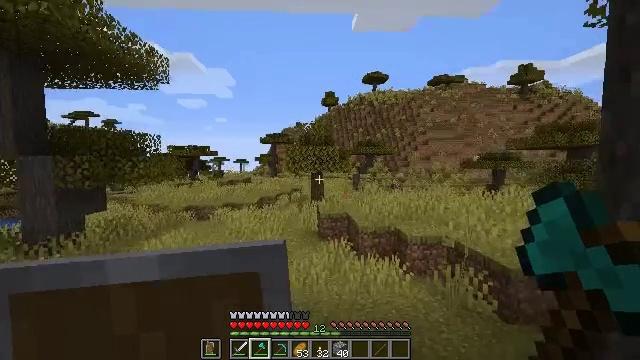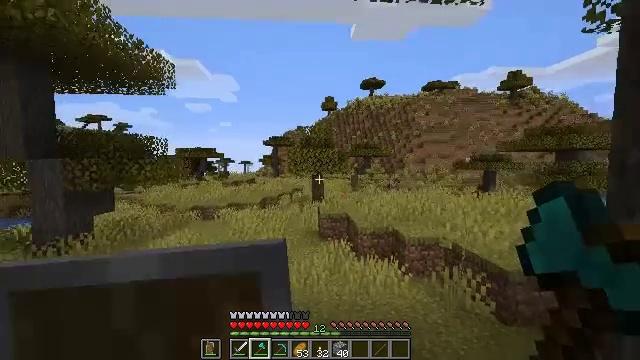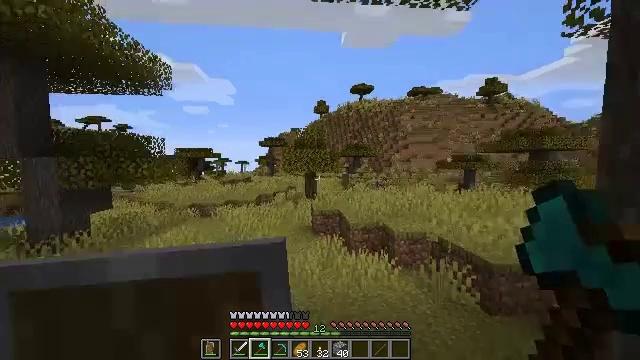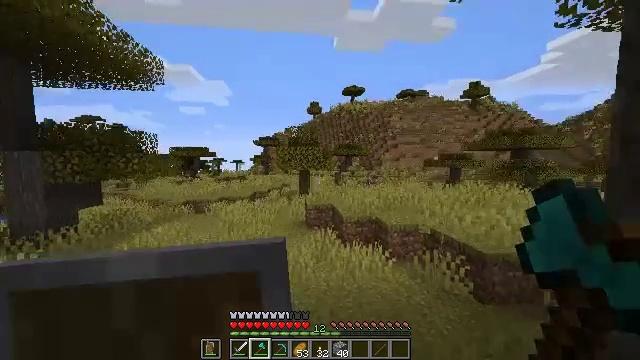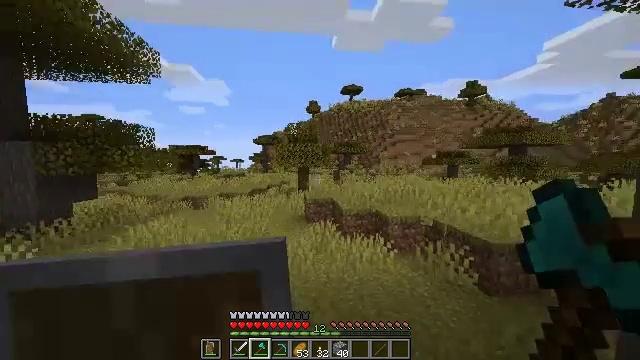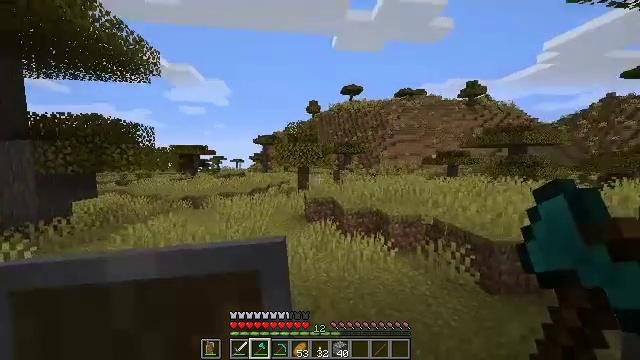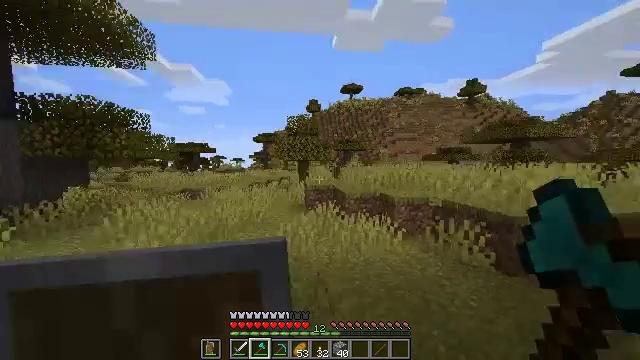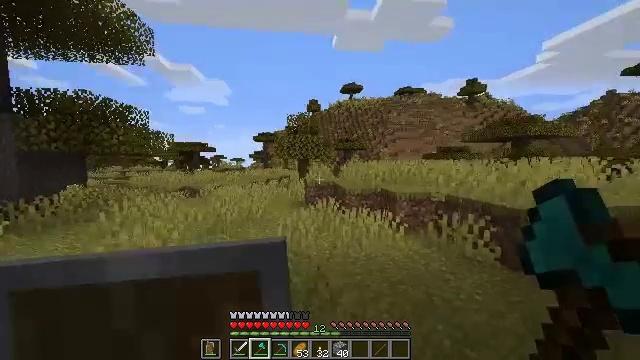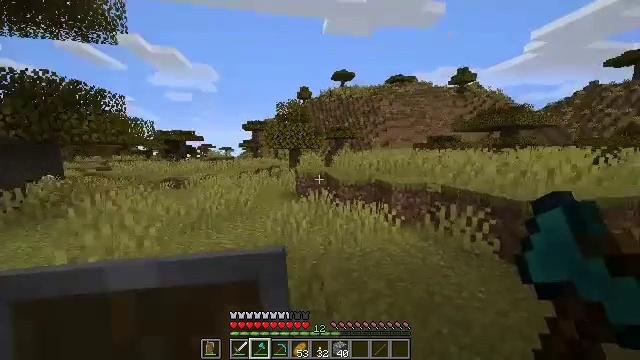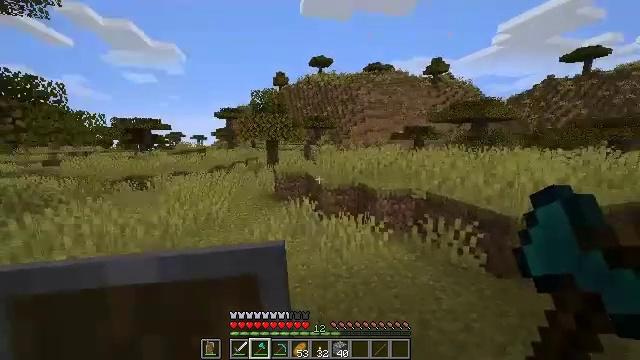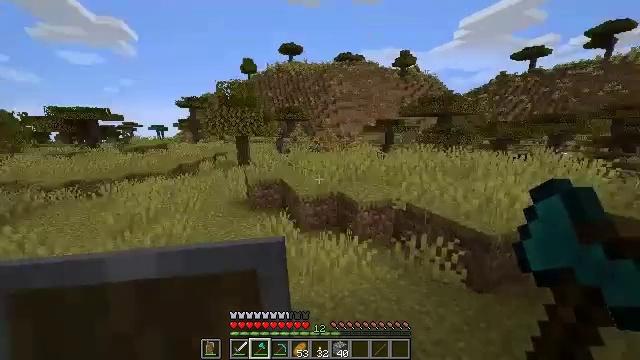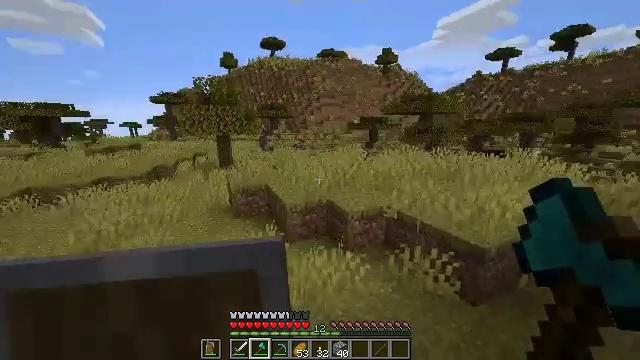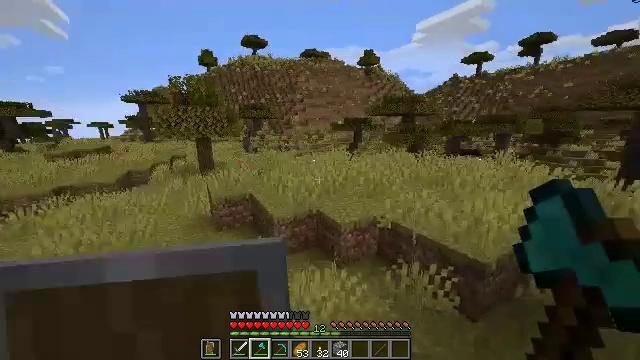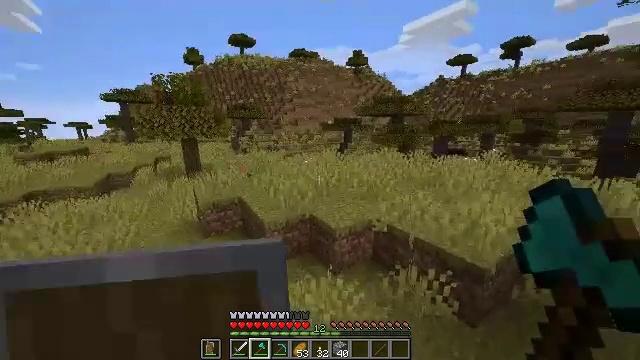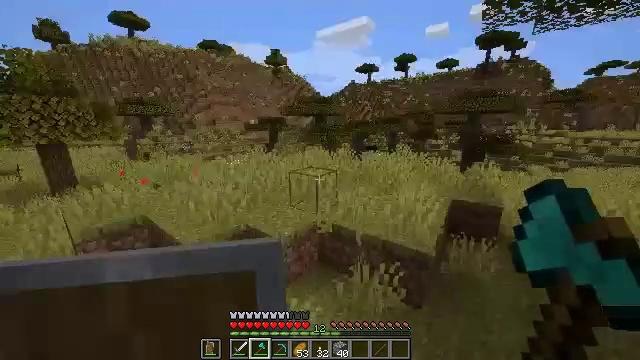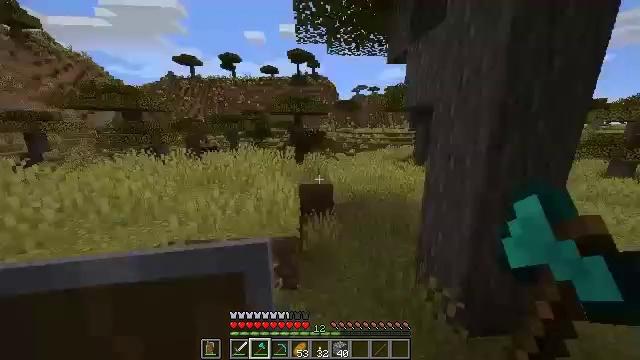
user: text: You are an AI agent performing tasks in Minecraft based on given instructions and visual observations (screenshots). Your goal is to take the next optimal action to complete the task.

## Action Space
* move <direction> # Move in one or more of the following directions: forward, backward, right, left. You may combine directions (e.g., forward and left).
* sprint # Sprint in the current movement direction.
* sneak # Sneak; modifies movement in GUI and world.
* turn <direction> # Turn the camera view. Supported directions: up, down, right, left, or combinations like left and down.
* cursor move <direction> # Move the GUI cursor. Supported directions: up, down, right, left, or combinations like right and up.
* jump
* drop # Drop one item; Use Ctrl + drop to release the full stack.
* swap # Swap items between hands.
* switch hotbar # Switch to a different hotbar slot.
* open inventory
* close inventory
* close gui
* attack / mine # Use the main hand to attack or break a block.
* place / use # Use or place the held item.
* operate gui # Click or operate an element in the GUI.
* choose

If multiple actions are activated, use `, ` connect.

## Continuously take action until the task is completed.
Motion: motion action
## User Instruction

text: Mine acacia log from the tree's trunk.
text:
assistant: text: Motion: move forward, sprint
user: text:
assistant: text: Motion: move forward, sprint, turn right
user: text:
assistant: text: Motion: move forward, sprint, turn right
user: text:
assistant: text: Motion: move forward
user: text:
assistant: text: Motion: move forward, jump
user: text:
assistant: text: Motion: move forward, jump
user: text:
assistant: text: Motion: move forward, jump
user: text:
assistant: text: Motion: move forward, turn right and down, jump
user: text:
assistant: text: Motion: move forward, turn right and down, jump
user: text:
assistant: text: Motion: move forward, turn right and down, jump
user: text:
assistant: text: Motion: move forward, turn right, jump
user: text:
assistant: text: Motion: move forward, turn right
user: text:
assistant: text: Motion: move forward, turn right
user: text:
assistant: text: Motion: move forward, turn right
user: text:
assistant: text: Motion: move forward, turn right
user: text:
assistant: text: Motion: move forward, turn right and up
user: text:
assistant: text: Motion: move forward, turn right
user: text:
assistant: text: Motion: no_op
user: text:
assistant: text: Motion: turn left
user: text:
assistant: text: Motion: turn left
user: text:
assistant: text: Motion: move forward, turn left
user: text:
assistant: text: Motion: move forward, turn left
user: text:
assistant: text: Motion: move forward
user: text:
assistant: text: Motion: move forward
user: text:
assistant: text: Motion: move forward, jump
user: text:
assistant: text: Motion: move forward, turn right, jump
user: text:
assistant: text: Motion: move forward, turn right, jump
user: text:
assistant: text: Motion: move forward, turn right, jump
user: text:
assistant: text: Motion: move forward, turn right, jump
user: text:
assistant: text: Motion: move forward, turn right